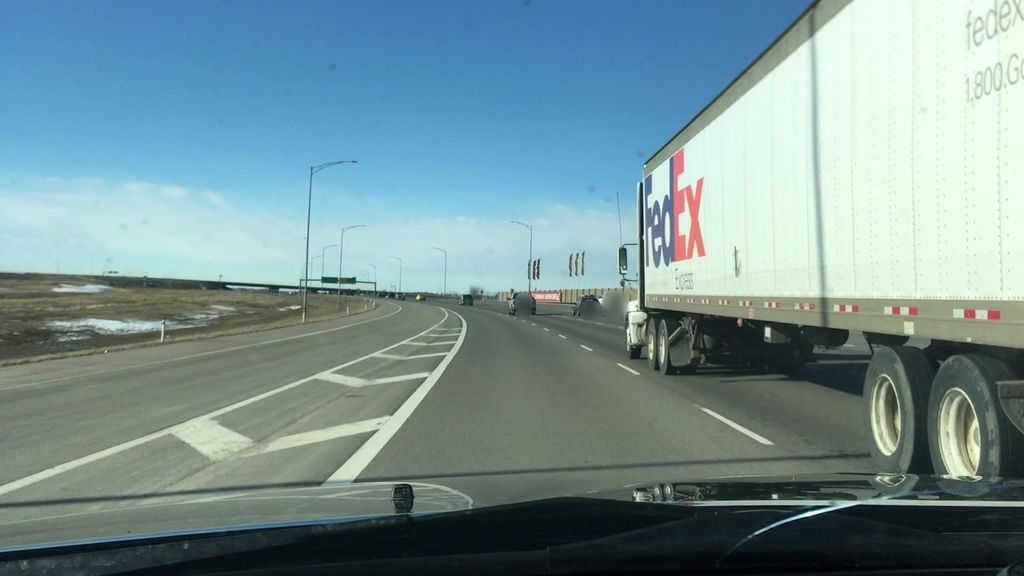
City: edmonton